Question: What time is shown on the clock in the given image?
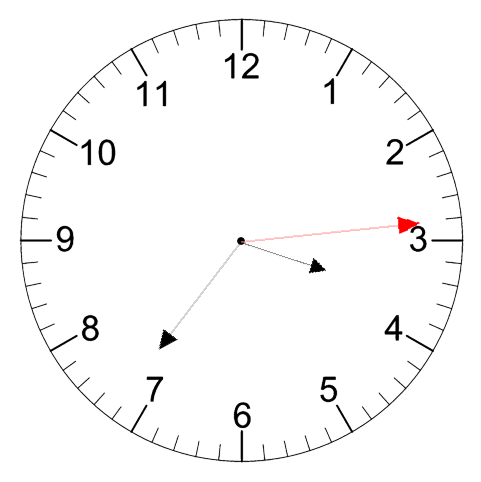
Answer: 03:36:14